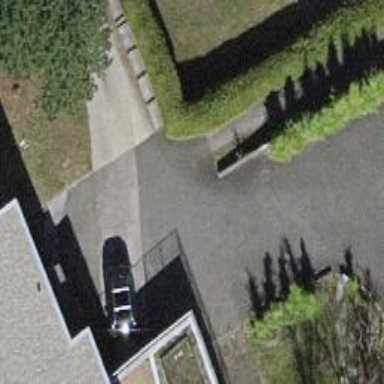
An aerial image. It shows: Steps made of asphalt.